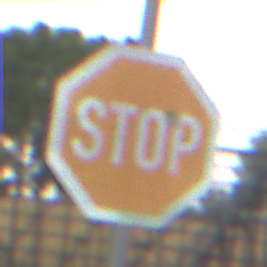
Verkehrszeichen: Stop
Umgebung: Outdoor, RoadRail
Tageszeit: MorningAfternoon
Wetter: PartlyCloudy
Licht: Natural
Jahreszeit: NotSpecified
Kontrast: LowContrast